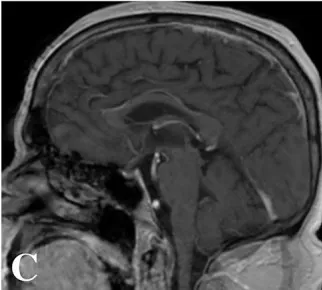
Magnetic resonance imaging pre- and post-treatment. (C,D) Post-treatment imaging with complete radiographic resolution of the lesion and associated vasogenic edema.
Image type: radiology (mri)